Question: I have installed two custom TTF fonts in my iPhone app (Cardo and New Athena Unicode). These are used in a multi-line UILabel, but for some reason the line height seems messed up: the lines have a lot of overlap.
What could cause this? Is it a bug in UILabel, or are the fonts not right? How can I edit or examine the contents of a TTF font file?

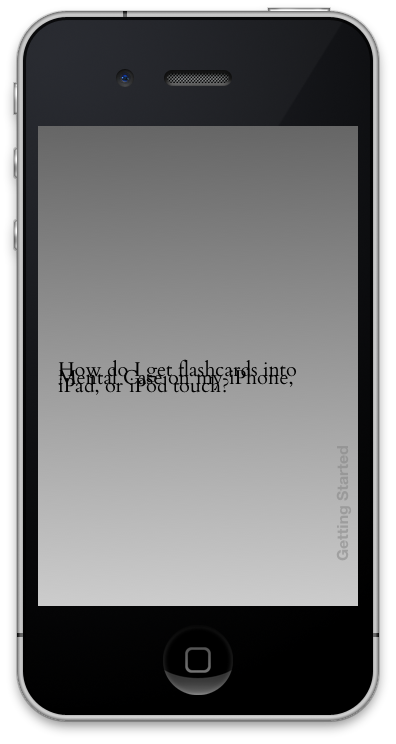
Answer: It's probably the fonts. Please try changing only the font used in your app. Use an included iOS font. If the label displays correctly by just changing the fonts used, it is the font's fault. If not, post the code so we can track down the problem.
You can edit fonts with a number of programs such as Fontlab, Fontographer, TypeTool, FontForge, etc. As BobC mentions in a comment, there may be licensing issues.